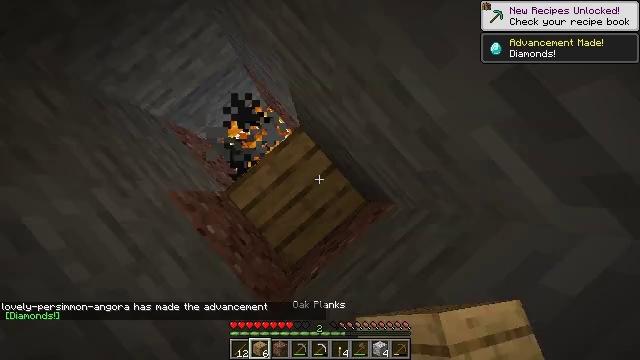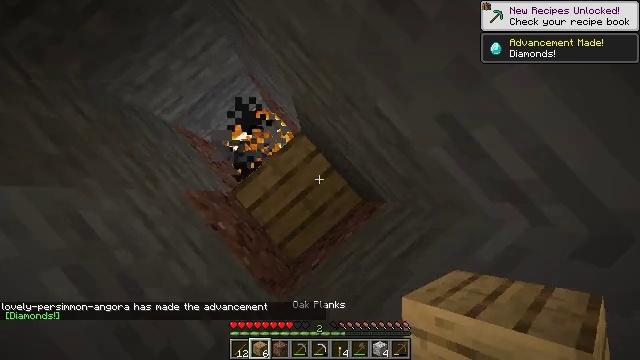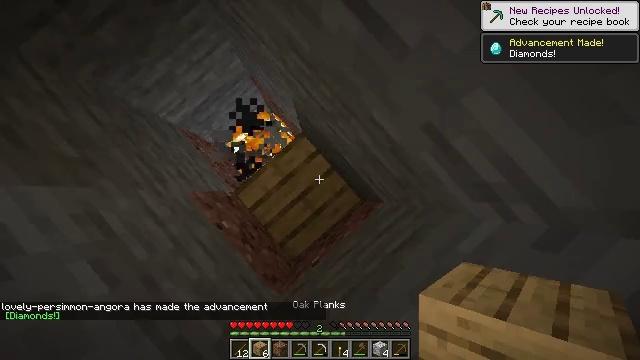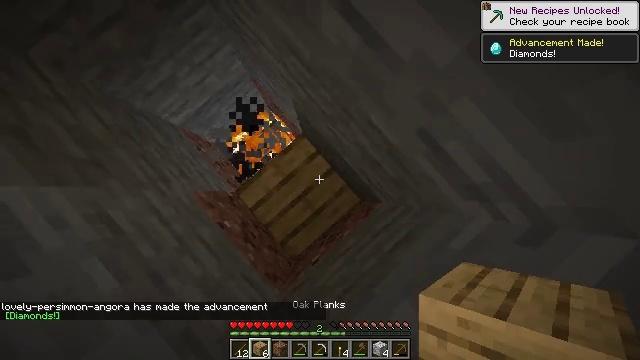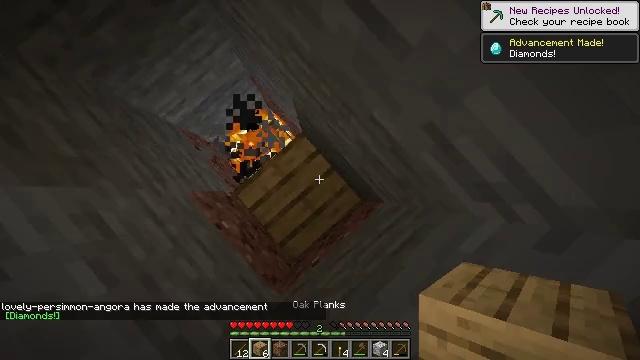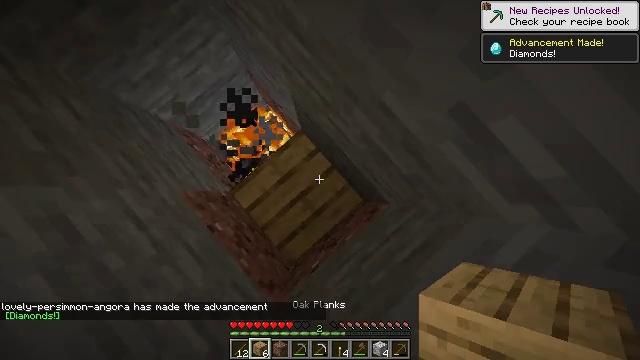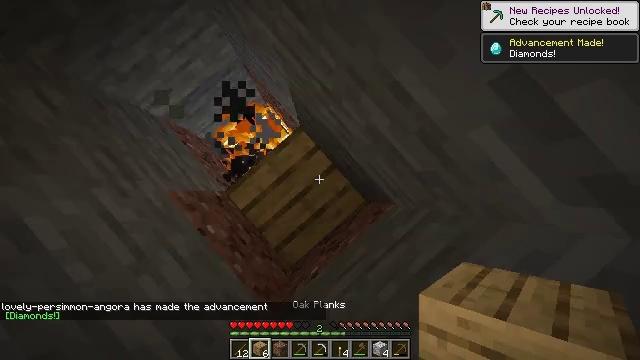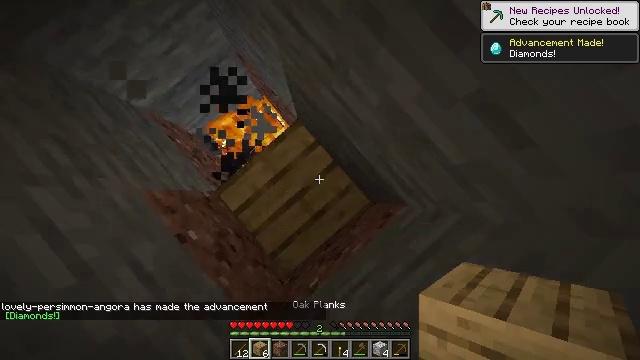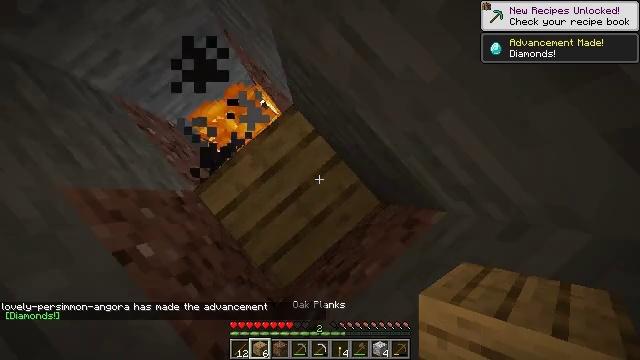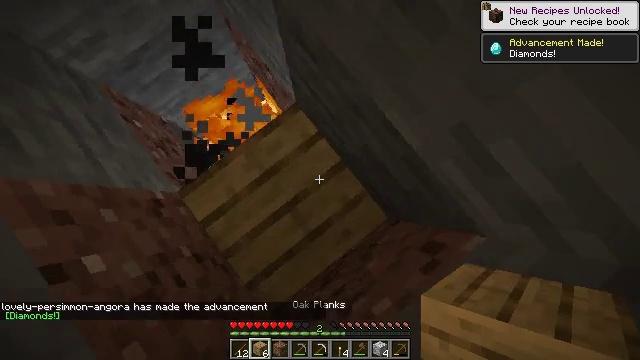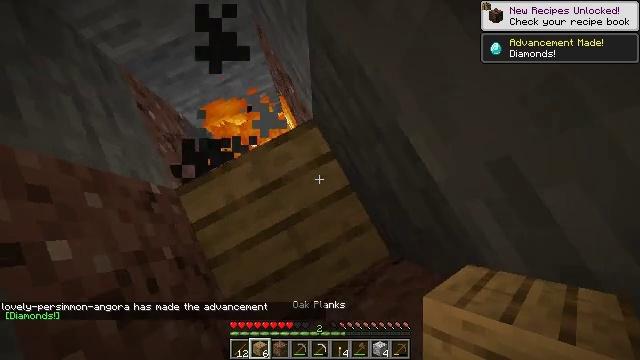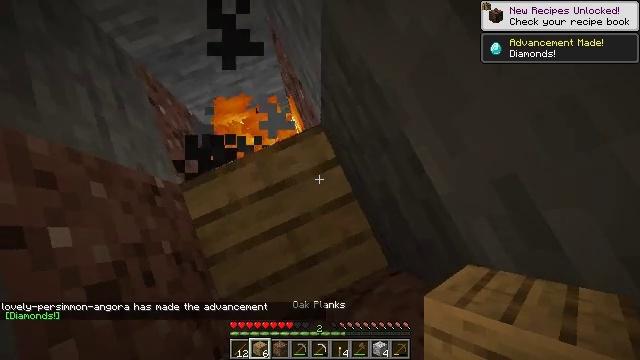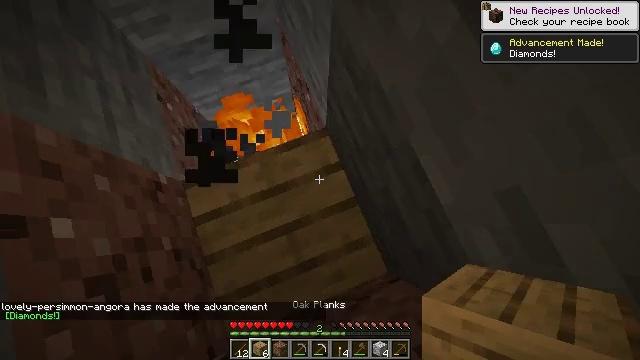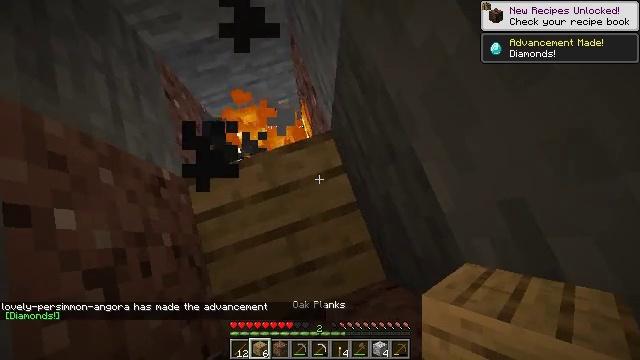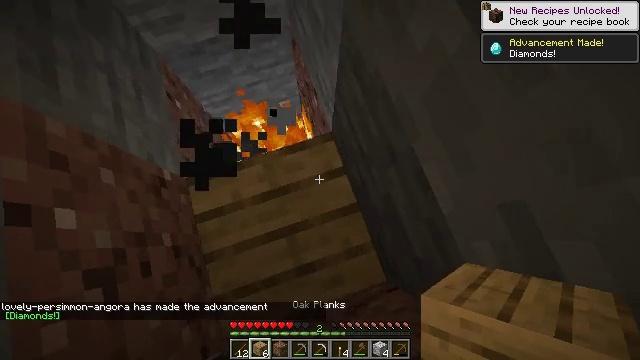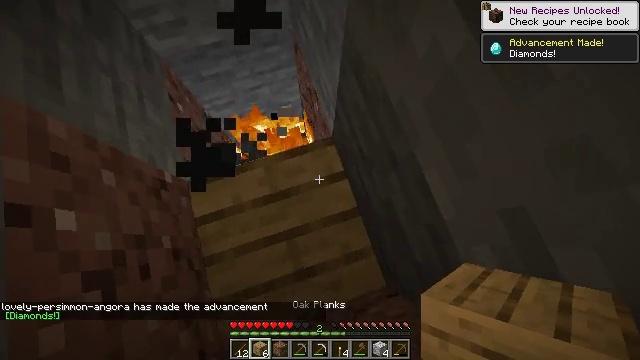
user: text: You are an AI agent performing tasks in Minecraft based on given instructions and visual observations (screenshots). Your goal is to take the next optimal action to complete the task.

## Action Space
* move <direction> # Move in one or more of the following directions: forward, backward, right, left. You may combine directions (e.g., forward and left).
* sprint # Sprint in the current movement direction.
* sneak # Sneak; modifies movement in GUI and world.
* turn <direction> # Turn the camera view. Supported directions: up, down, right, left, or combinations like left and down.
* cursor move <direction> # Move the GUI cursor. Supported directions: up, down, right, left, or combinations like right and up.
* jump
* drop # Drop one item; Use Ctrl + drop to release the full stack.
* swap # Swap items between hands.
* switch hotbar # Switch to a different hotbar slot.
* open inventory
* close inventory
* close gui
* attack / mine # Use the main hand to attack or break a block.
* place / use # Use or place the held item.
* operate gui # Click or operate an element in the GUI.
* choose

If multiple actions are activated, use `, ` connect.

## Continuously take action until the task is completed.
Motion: motion action
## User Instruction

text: Remove the fire source.
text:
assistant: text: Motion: jump
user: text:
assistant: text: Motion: jump
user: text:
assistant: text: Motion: jump
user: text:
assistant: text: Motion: jump
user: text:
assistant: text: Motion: jump
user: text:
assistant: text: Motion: jump
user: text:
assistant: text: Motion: no_op
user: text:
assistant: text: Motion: no_op
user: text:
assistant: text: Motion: turn left and up
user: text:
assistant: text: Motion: turn left and up
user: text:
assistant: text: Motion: turn left and up
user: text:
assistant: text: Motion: turn left
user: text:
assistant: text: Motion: turn left
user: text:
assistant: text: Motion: no_op
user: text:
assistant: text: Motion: no_op
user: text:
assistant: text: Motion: turn left and up
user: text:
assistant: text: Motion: turn left and up
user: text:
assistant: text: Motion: turn left and up
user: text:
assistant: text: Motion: turn left
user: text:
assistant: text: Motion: no_op
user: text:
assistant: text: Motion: no_op
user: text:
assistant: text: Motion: no_op
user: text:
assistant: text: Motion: no_op
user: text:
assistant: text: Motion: no_op
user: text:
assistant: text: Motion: no_op
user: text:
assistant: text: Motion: no_op
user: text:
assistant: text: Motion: no_op
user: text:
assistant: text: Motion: no_op
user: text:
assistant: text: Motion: no_op
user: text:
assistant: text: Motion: no_op